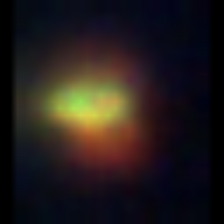
Taxon: NanoPlankton
Group: Other